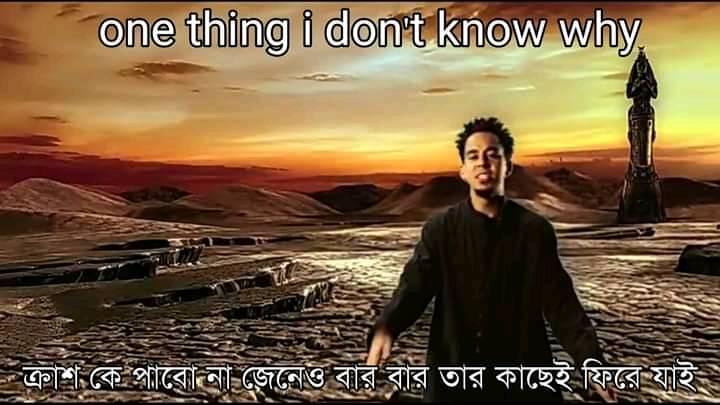
Caption: one thing i dont know why    ক্রাশ কে পাবো না  জেনেও বার বার তার কাছেই ফিরে যাই
Label: non-hate